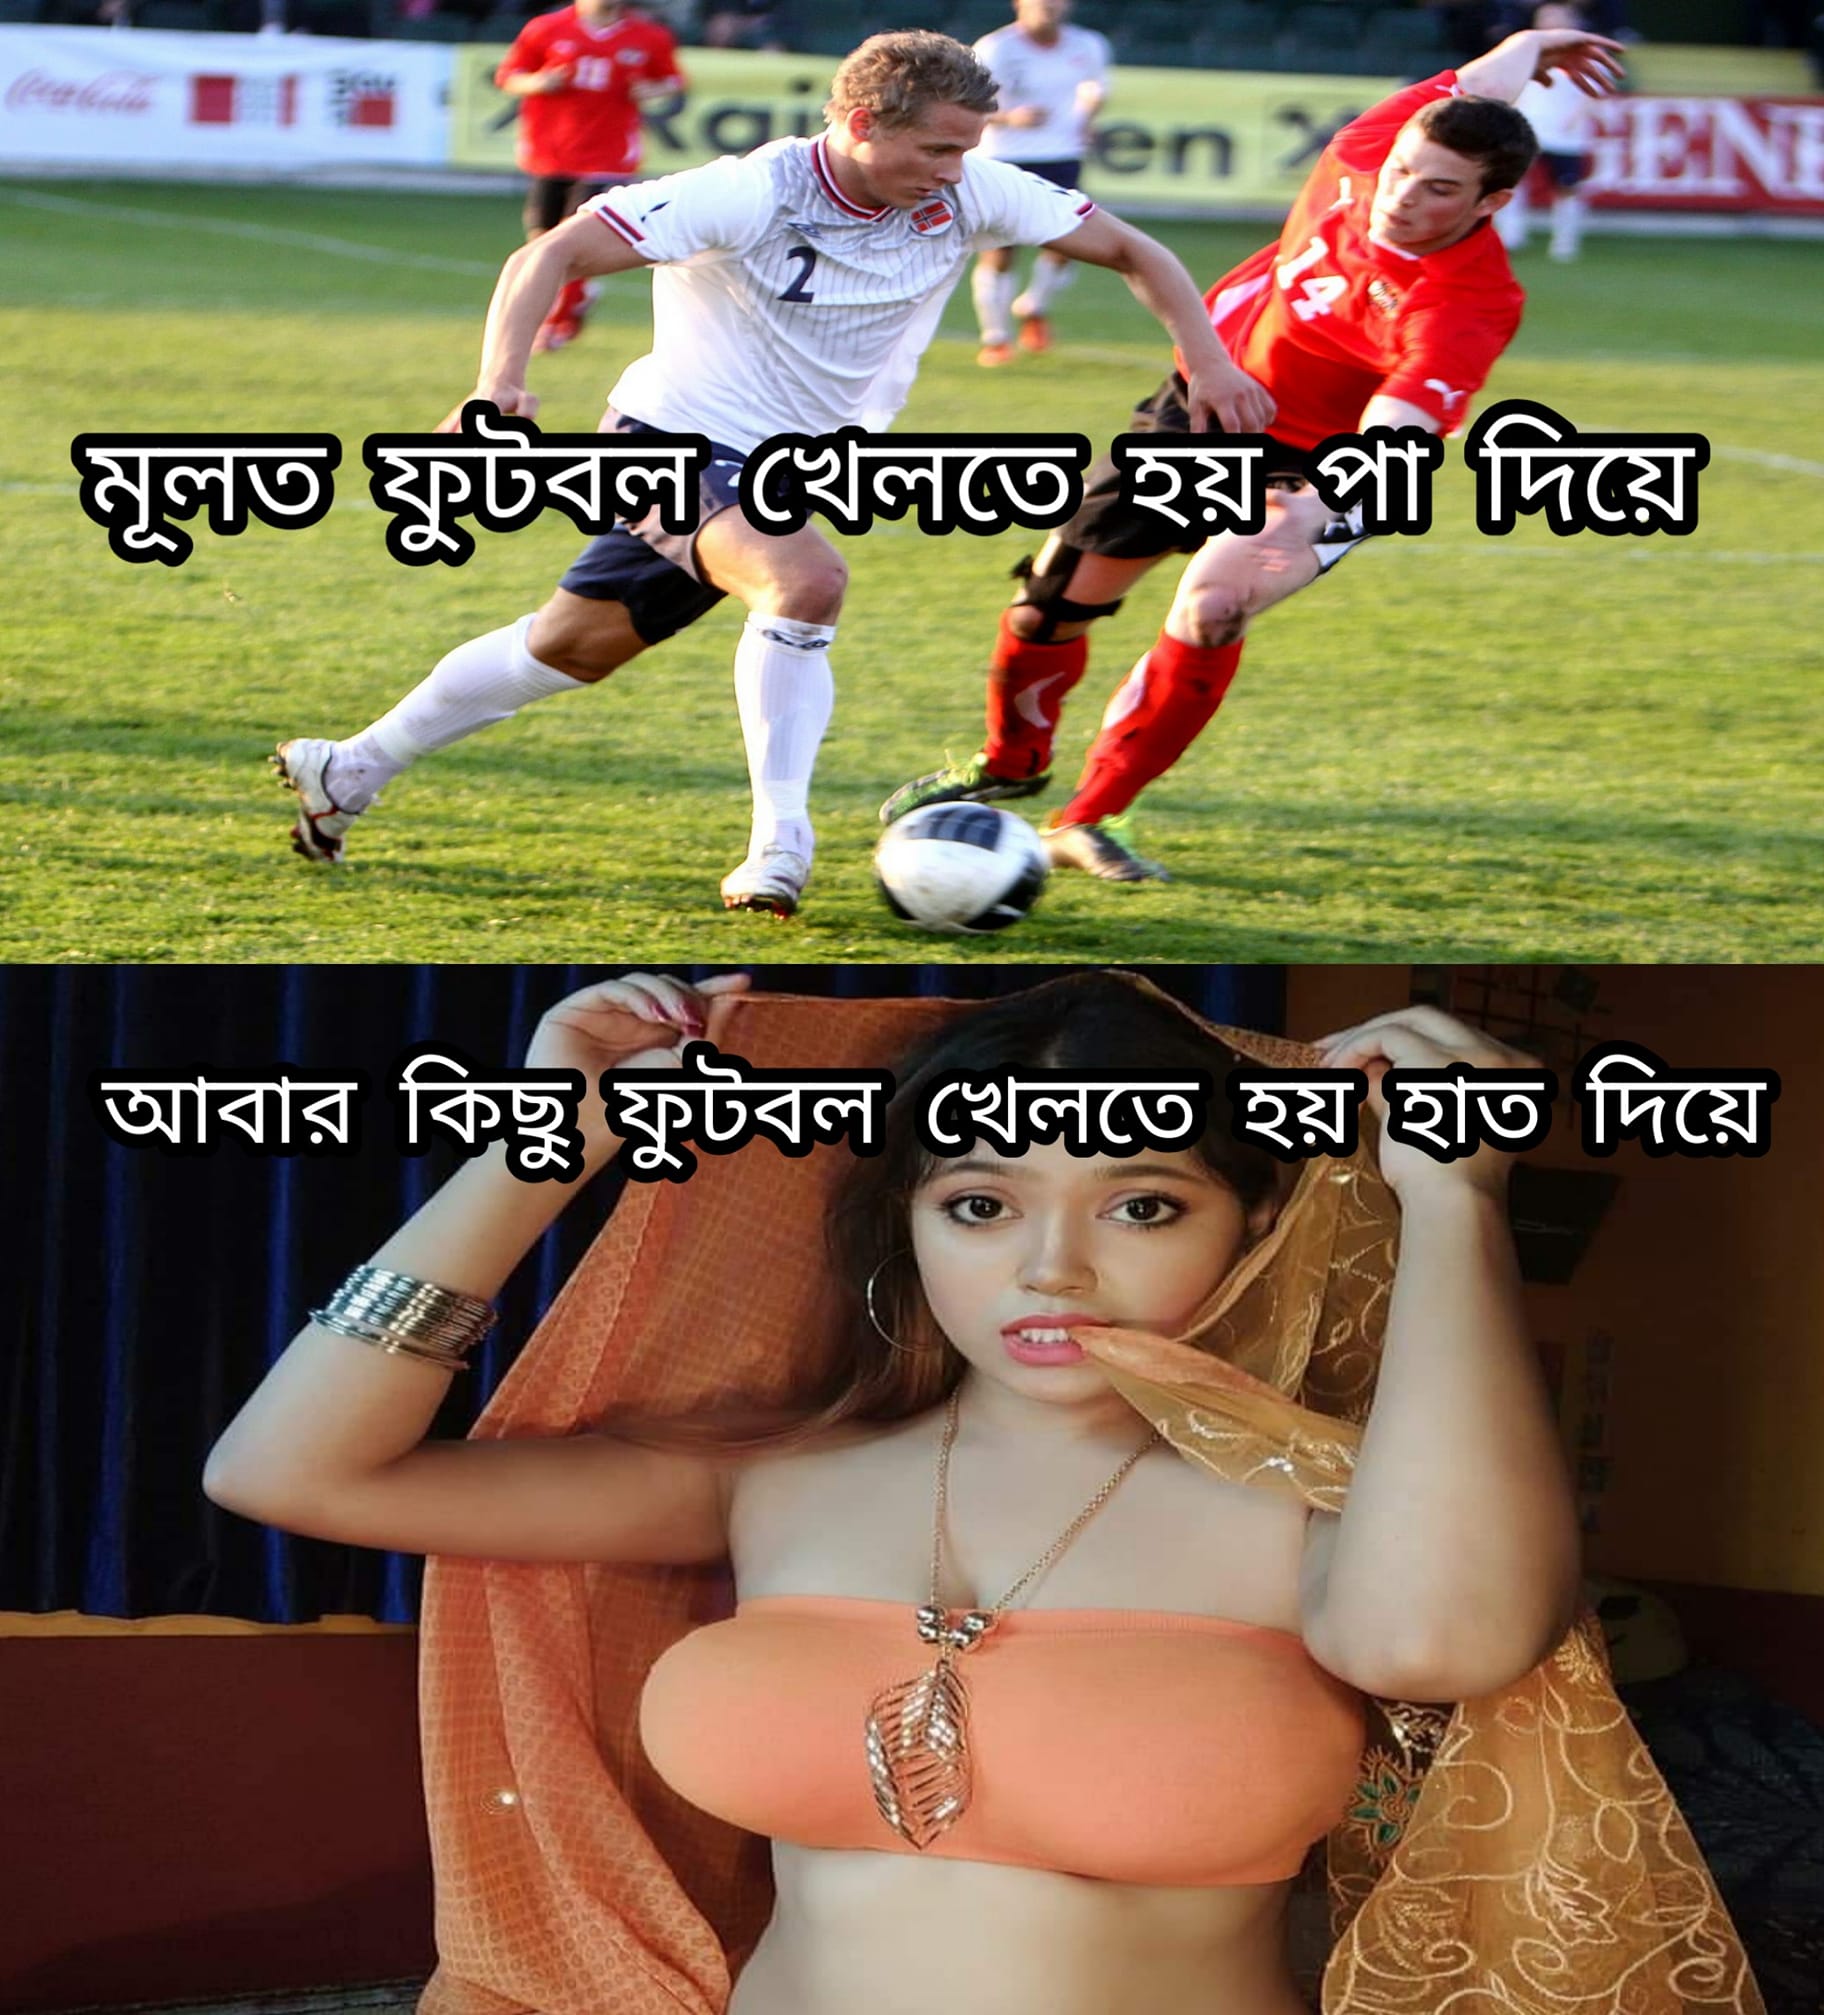
Caption: মূলত ফুটবল খেলতে হয় পা দিয়ে    আবার কিছু ফুটবল খেলতে হয় হাত দিয়ে
Label: hate